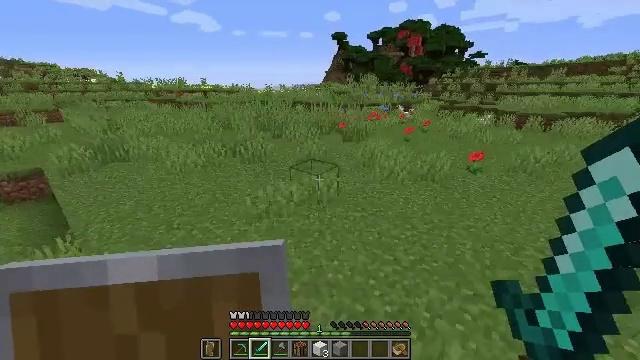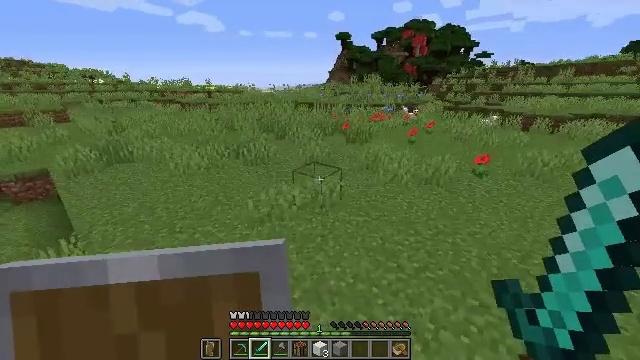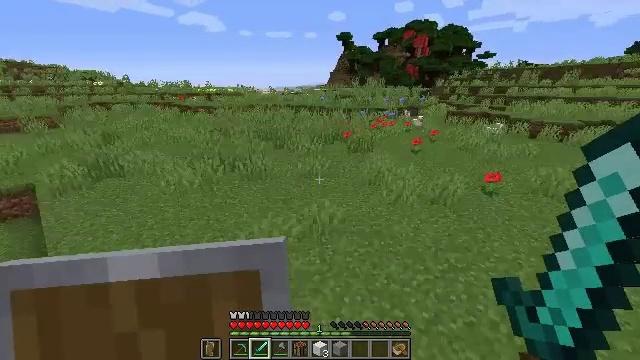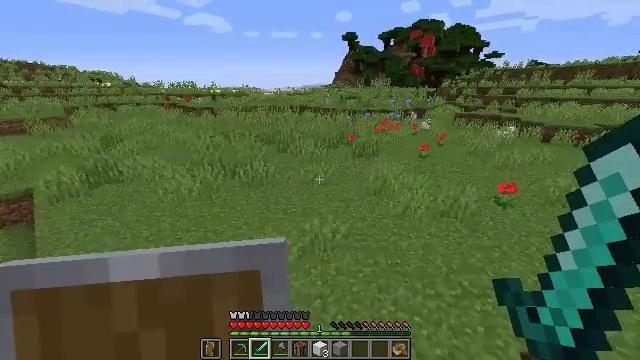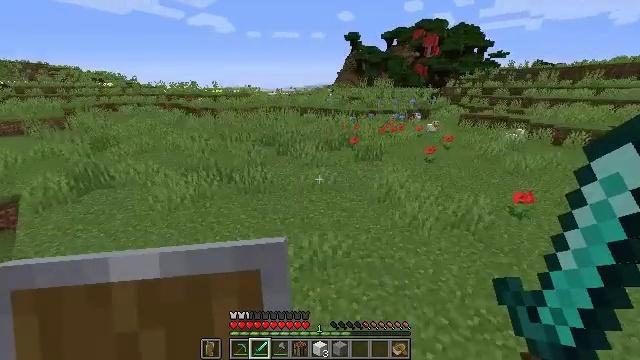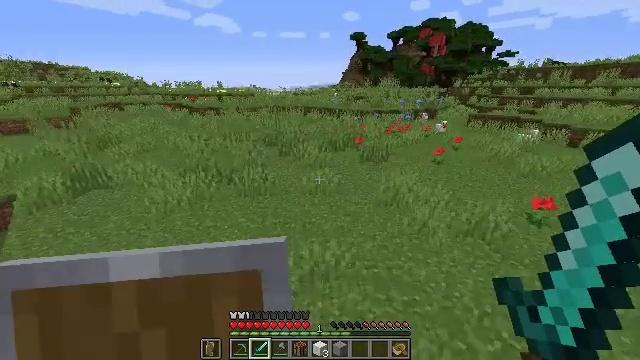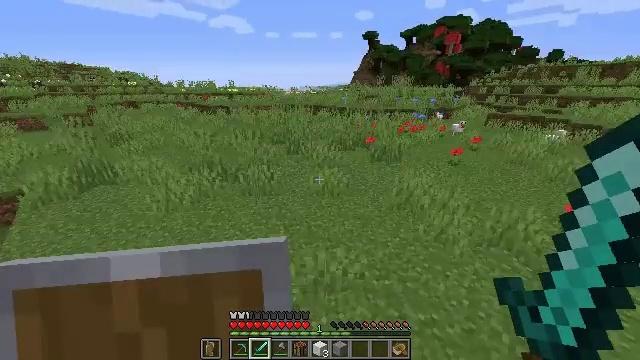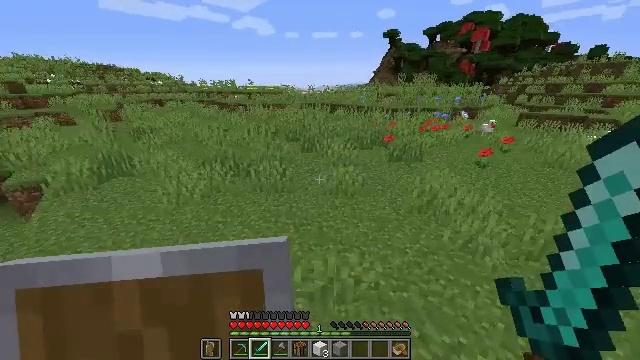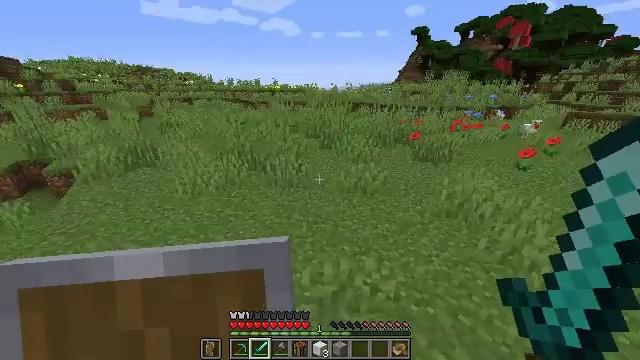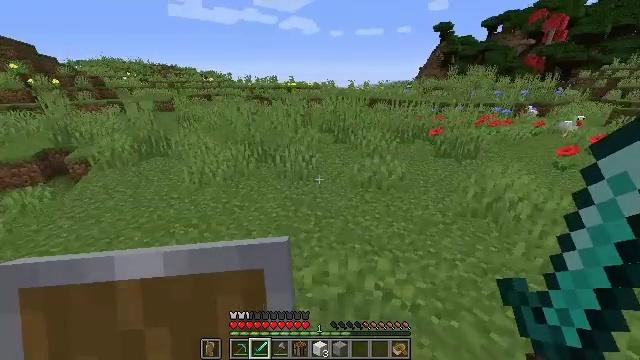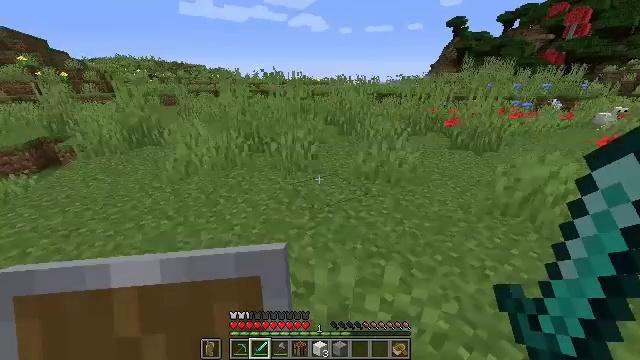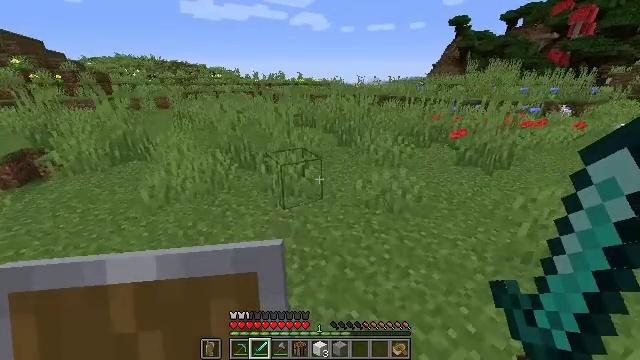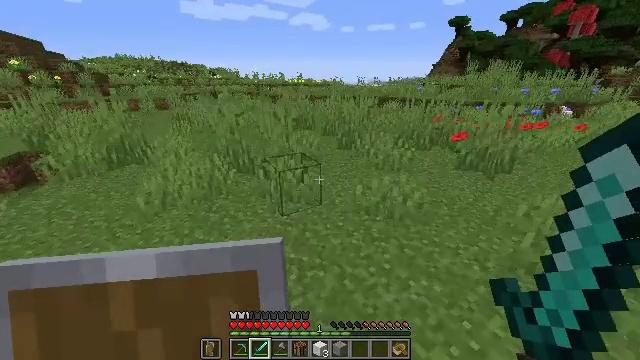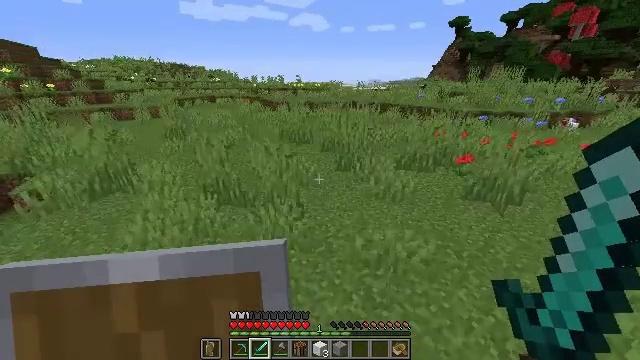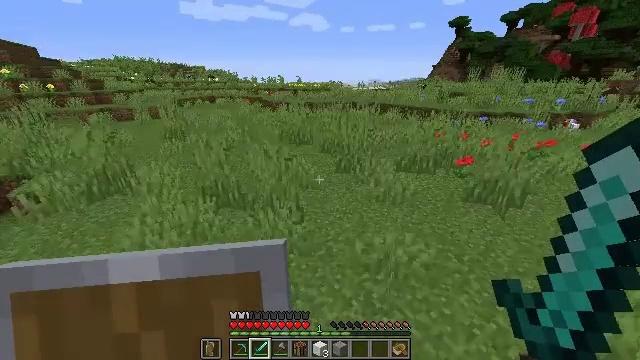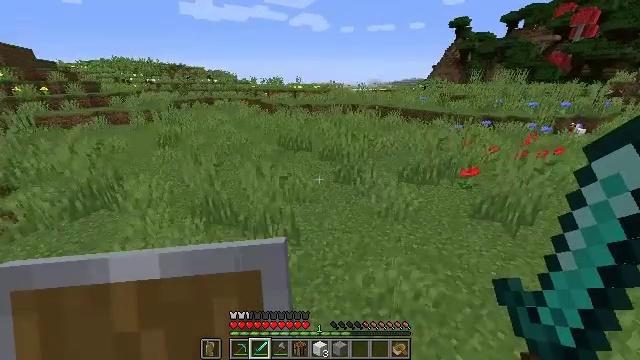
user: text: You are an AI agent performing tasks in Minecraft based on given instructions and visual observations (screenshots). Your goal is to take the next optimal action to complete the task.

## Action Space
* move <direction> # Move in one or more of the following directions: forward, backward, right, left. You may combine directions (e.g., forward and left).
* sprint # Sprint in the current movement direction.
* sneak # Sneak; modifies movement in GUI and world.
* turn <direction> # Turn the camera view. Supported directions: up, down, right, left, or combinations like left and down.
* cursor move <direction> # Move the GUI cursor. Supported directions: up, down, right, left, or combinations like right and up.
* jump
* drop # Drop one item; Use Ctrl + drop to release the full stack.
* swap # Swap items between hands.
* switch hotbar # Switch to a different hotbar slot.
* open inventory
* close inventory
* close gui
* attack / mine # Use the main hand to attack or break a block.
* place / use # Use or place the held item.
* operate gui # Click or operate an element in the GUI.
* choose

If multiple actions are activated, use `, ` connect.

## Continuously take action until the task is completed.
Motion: motion action
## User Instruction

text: Kill mobs.
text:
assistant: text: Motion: move forward, jump
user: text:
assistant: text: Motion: move forward, jump
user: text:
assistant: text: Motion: move forward, turn left, jump
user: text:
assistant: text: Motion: move forward, jump
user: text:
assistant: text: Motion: move forward, turn left, jump
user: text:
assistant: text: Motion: move forward, turn left, jump
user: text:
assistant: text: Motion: move forward, turn left, jump
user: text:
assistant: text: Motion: move forward, sprint, turn left, jump
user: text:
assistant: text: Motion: move forward, sprint, turn left, jump
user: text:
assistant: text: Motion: move forward, sprint, turn left, jump
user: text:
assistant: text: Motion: move forward, sprint, jump
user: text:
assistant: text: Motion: move forward, jump
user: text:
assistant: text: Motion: move forward, jump
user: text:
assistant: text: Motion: move forward, jump
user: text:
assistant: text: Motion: move forward, jump
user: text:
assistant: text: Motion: move forward, jump
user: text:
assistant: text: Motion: move forward, jump
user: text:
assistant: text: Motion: move forward, jump
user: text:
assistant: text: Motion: move forward, jump
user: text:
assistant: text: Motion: move forward, jump
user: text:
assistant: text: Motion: move forward, jump
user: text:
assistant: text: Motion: move forward, jump
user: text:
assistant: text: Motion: move forward, jump
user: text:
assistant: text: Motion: move forward, jump
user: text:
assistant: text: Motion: move forward, jump
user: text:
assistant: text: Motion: move forward, turn left, jump
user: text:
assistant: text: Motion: move forward, turn left, jump
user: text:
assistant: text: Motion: move forward, turn left, jump
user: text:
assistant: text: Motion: move forward, turn left, jump
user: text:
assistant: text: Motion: move forward, turn left, jump